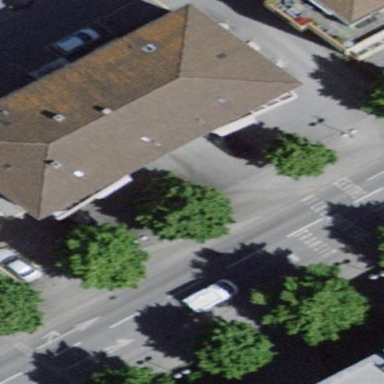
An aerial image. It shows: Hipped-roof building with apartments.